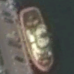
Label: civil